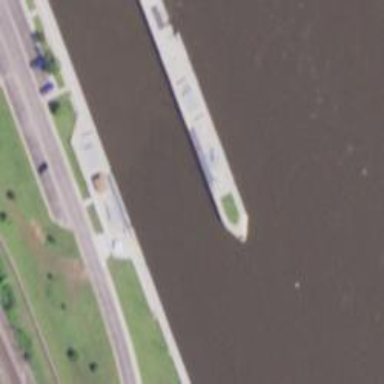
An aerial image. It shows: Lock gate on waterway.